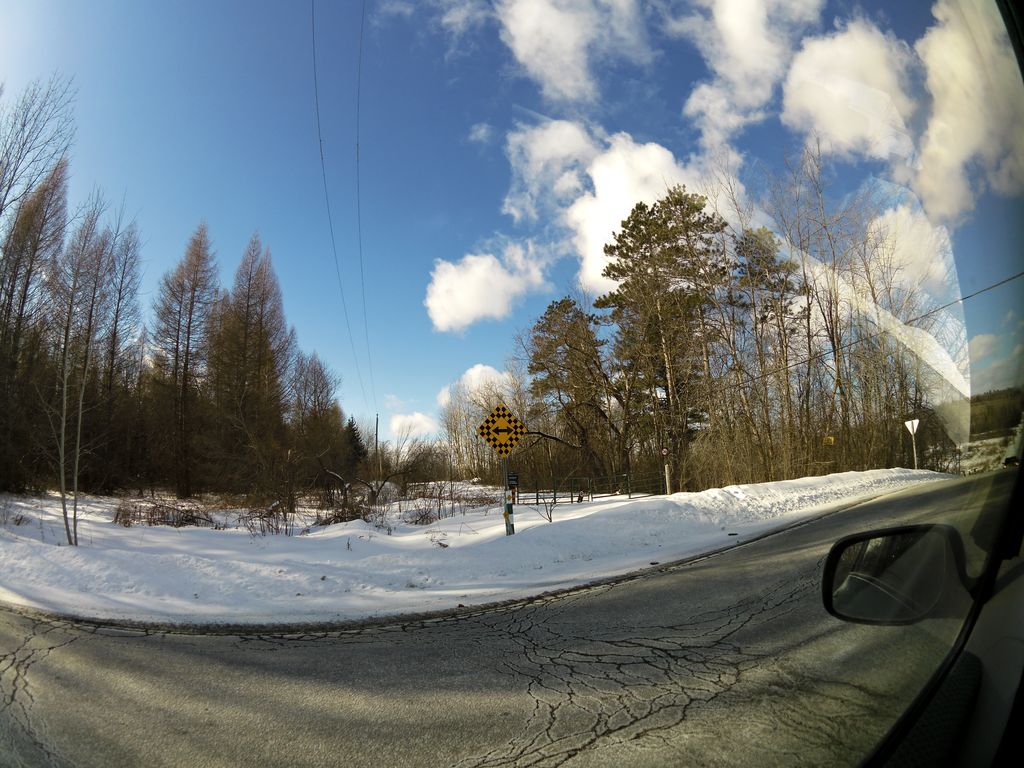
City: ottawa-gatineau